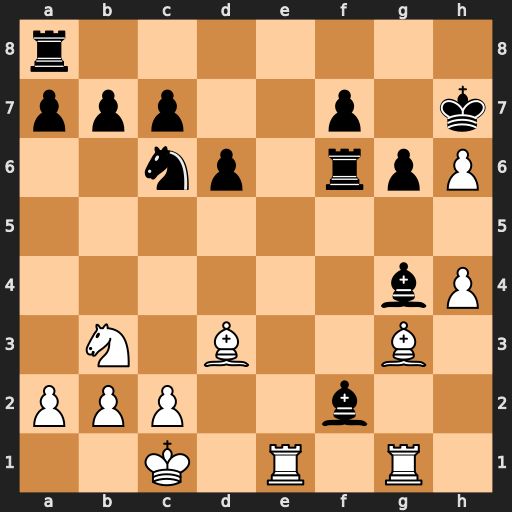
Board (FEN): r7/ppp2p1k/2np1rpP/8/6bP/1N1B2B1/PPP2b2/2K1R1R1
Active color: w
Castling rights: -
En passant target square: -
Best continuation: Bxf2 Rxf2 Rxg4